Question: This is my data:
'''
> sum.ex
Timepoint mean n sd Time Group
A1 A1-All 1.985249 26 1.000180 A1 All
A1-pT2D A1-pT2D 1.913109 13 1.012633 A1 pT2D
A1-Control A1-Control 2.934105 13 2.472951 A1 Control
B1 B1-All 2.555601 25 1.939970 B1 All
B1-pT2D B1-pT2D 2.057389 13 1.023416 B1 pT2D
B1-Control B1-Control 2.145555 12 1.089522 B1 Control
'''
This is my code:
'''
png('ex')
ggplot(sum.ex, aes(x = Timepoint, y = mean)) +
geom_bar(width = 0.5, position = position_dodge(width = 200), stat="identity", aes(fill = Group)) +
geom_errorbar(aes(ymin=mean-sd, ymax=mean+sd), size = 1, shape = 1, width = 0.2) +
scale_fill_manual(values = c("#333333", "#FF0000", "#0000FF")) +
xlab(NULL) +
ggtitle("PLIN1") + theme_bw() + theme(panel.grid.major = element_blank())
dev.off()
'''
This is the output:

However, I want to have Black+Red+Blue really close, then a space and then Black+Red+Blue really close again.
Thank you!
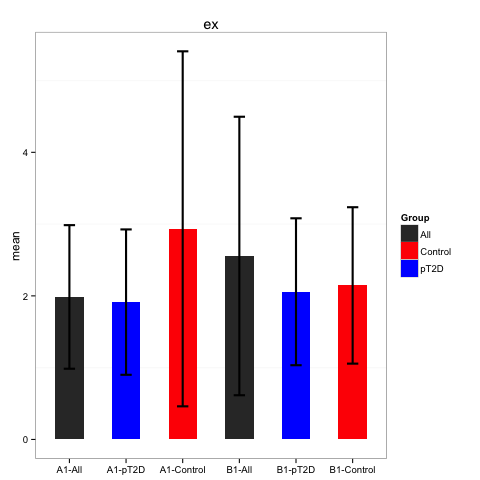
Answer: I think this is easiest to achieve if you use 'x = Time' and 'fill = Group'. Something like:
'''
dodge <- position_dodge(width = 0.5)
ggplot(df, aes(x = Time, y = mean, fill = Group)) +
geom_bar(width = 0.5, stat="identity", position = dodge) +
geom_errorbar(aes(ymin=mean-sd, ymax=mean+sd),
position = dodge, size = 1, shape = 1, width = 0.2) +
scale_fill_manual(values = c("#333333", "#FF0000", "#0000FF")) +
theme_bw() +
theme(panel.grid.major = element_blank())
'''